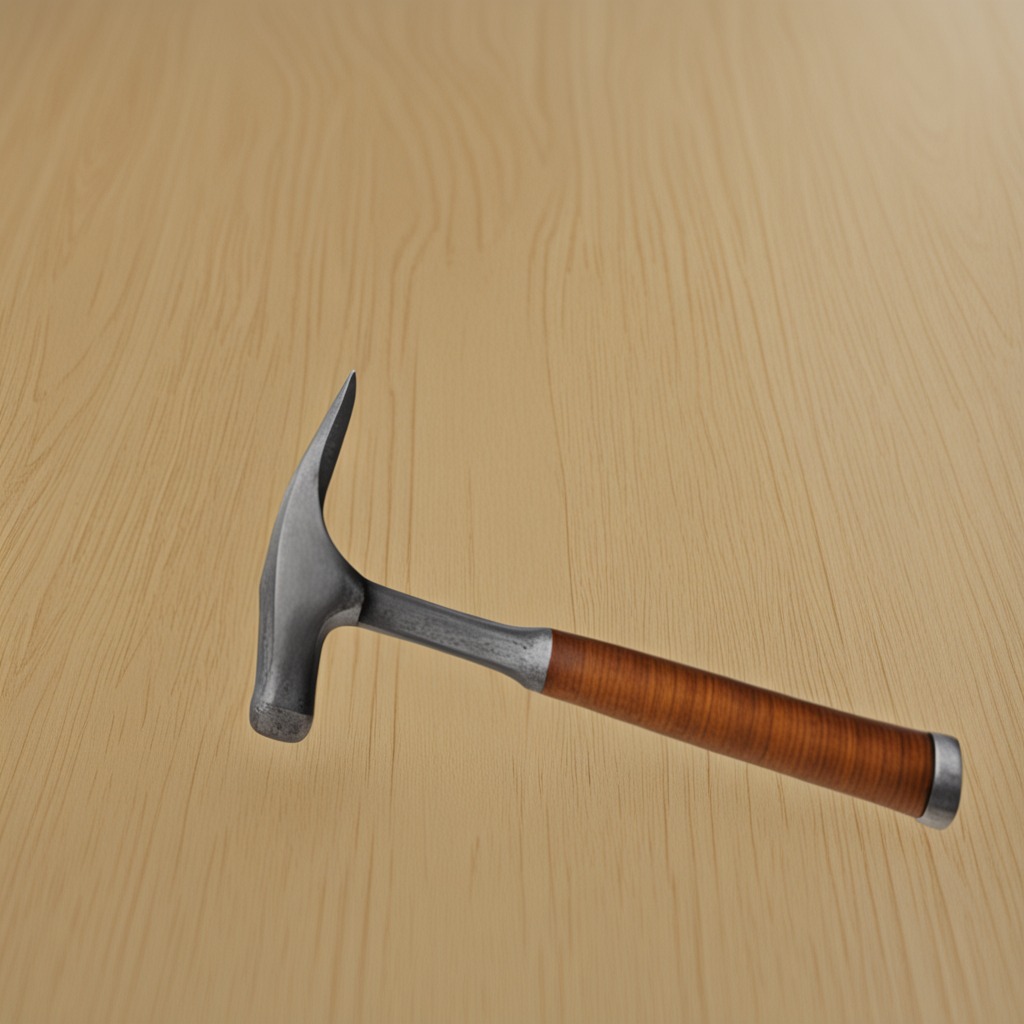
A hammer lies on a plywood surface in a paint workshop lit by afternoon window light.